Field crop: maize
Growth stage: 1
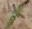
Species: atriplex